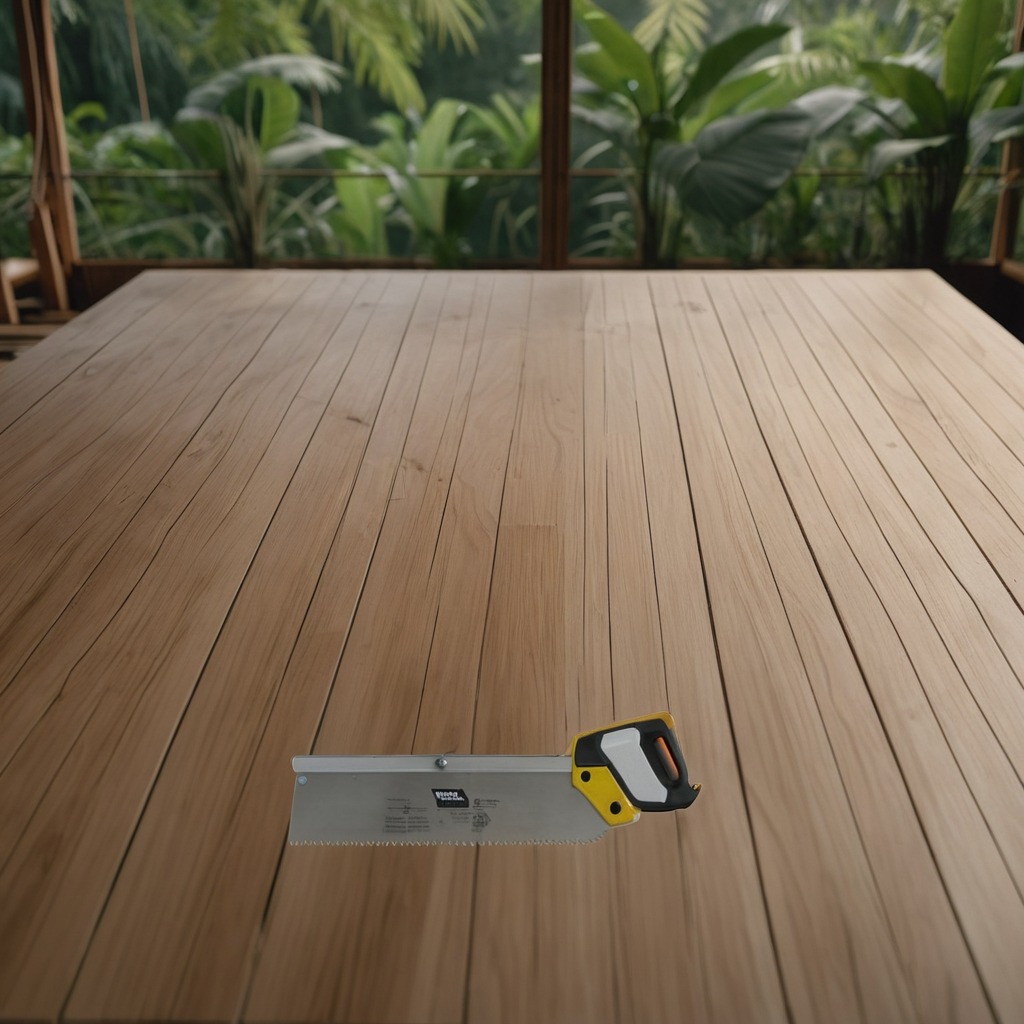
A metal saw is lying on the wooden table.